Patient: sex F, age 82
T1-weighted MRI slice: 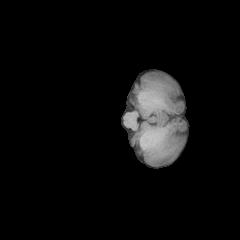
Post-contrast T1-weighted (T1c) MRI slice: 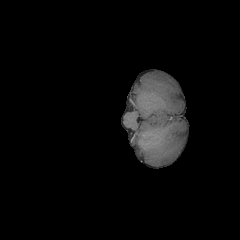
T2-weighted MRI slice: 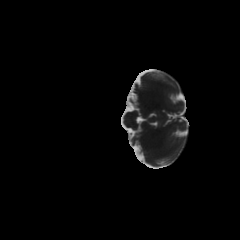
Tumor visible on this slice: no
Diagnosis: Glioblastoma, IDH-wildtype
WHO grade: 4